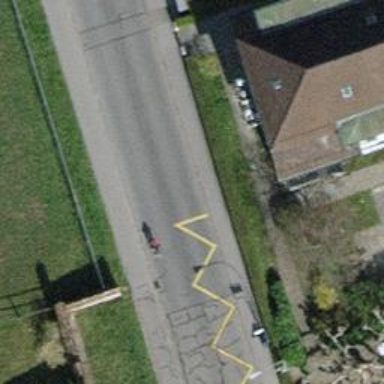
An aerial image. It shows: Bus stop with designated stop position for public transport.